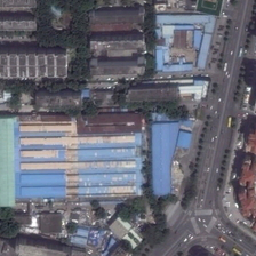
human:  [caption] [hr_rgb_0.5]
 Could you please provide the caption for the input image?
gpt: There is a very busy town near the factory.

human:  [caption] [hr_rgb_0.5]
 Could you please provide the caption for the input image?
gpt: There is a lot of traffic on the road.

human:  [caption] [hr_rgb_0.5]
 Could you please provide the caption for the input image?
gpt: There is a busy street near the factory.

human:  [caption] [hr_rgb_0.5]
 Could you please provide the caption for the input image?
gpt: There is a very busy street near the factory.

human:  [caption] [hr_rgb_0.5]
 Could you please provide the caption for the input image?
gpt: There is a very busy town near the factory.